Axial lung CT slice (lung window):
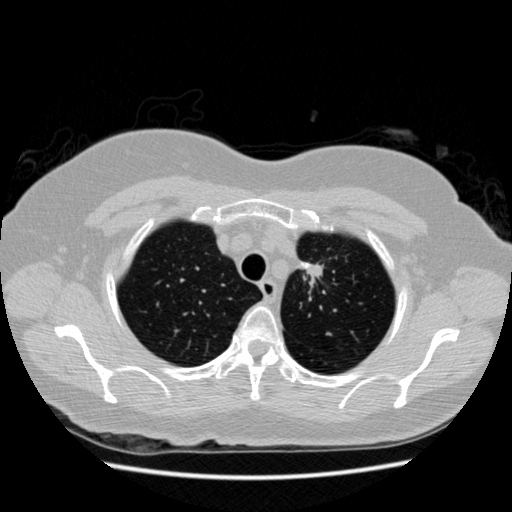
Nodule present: yes
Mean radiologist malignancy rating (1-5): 4